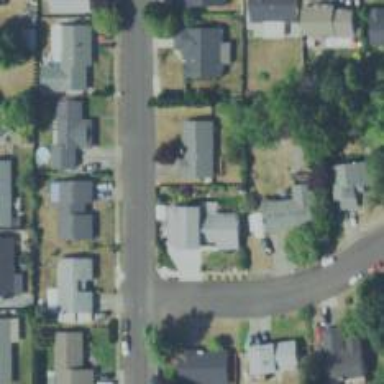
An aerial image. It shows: Residential road with sidewalk on the left side.